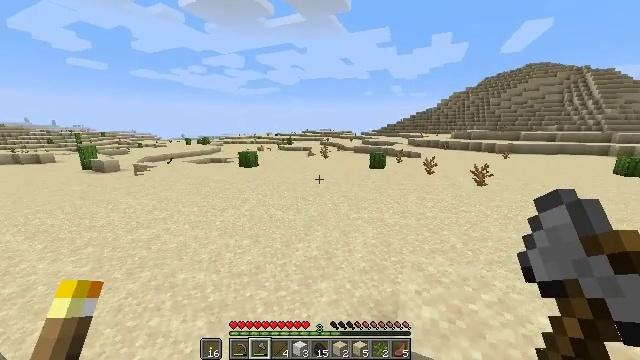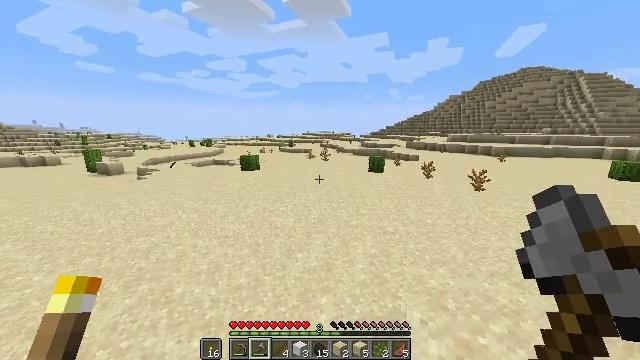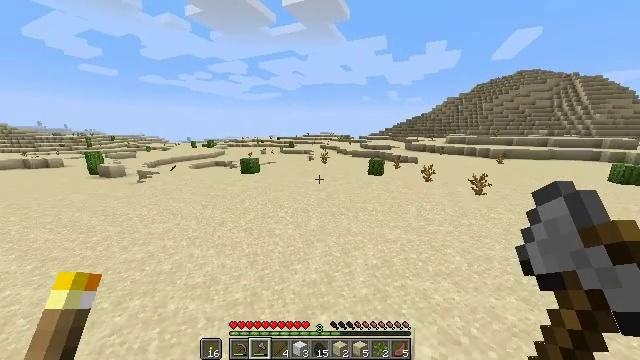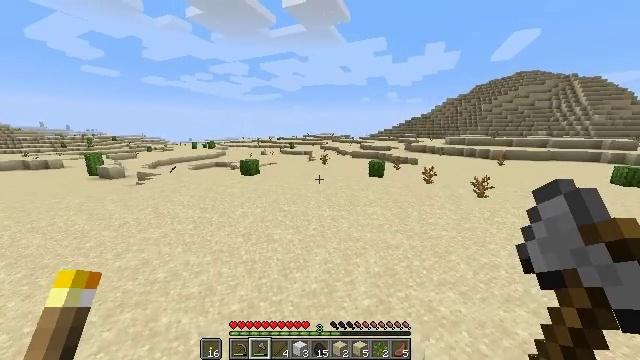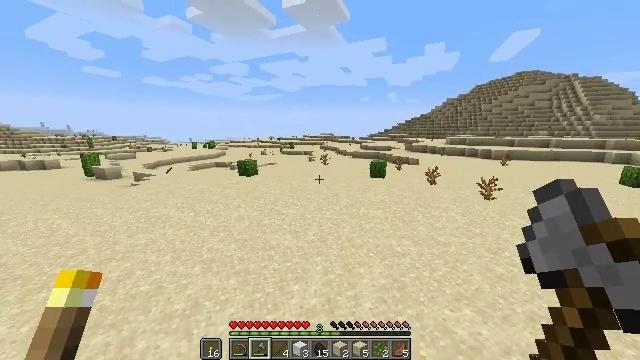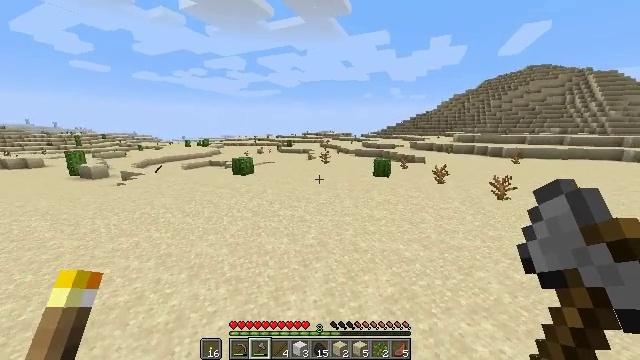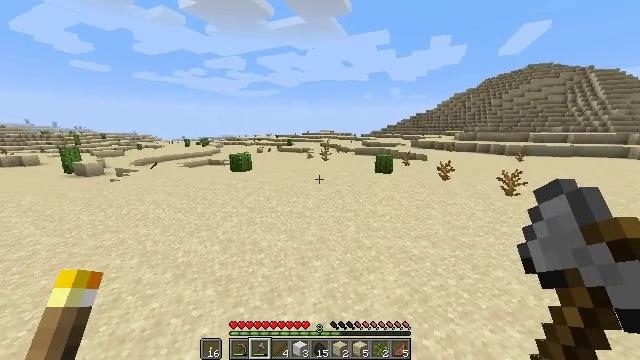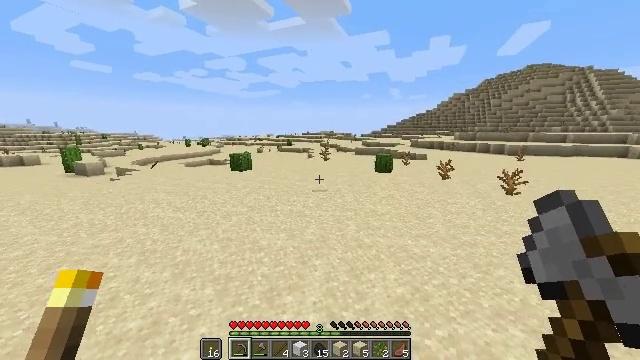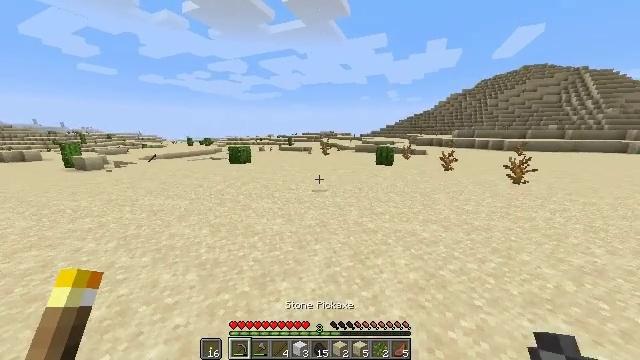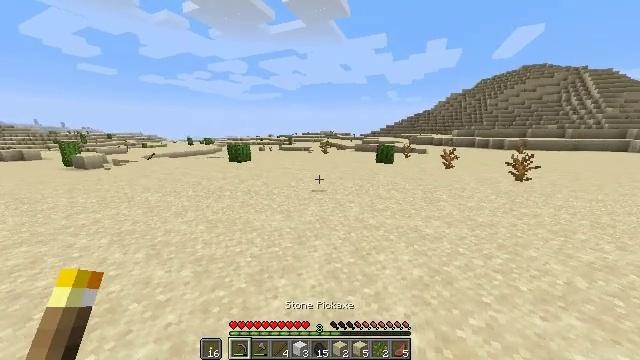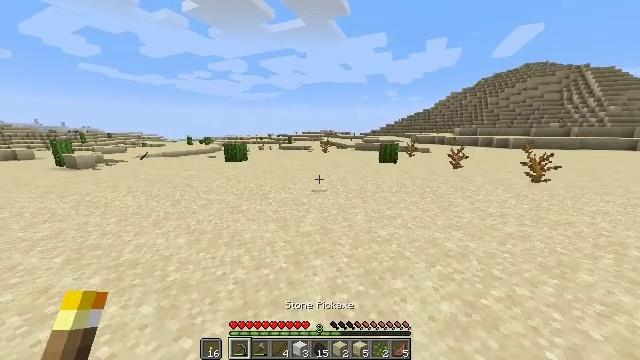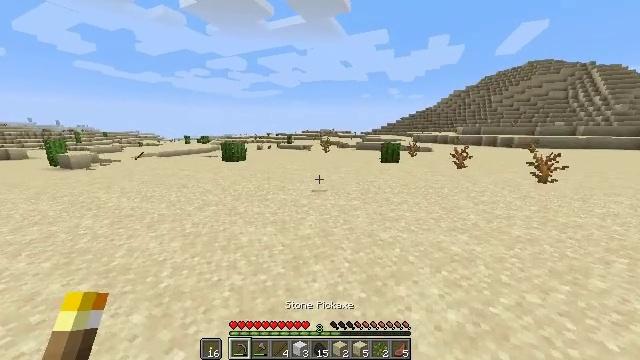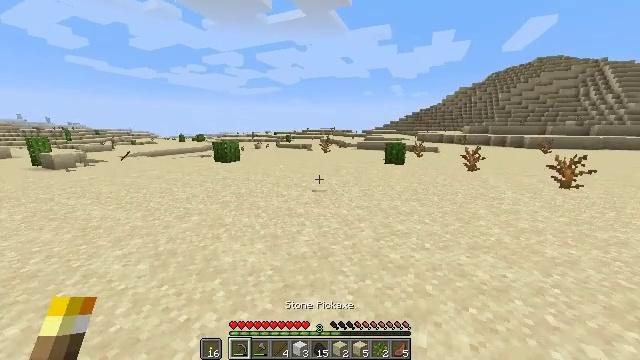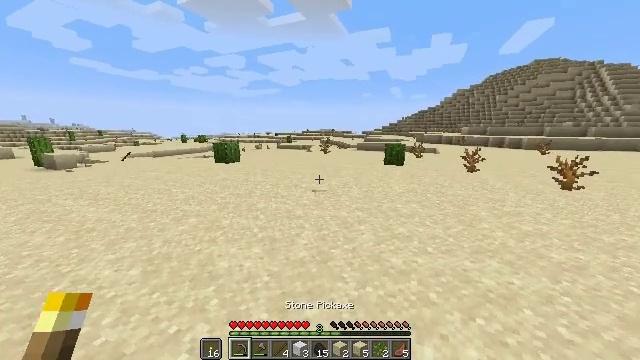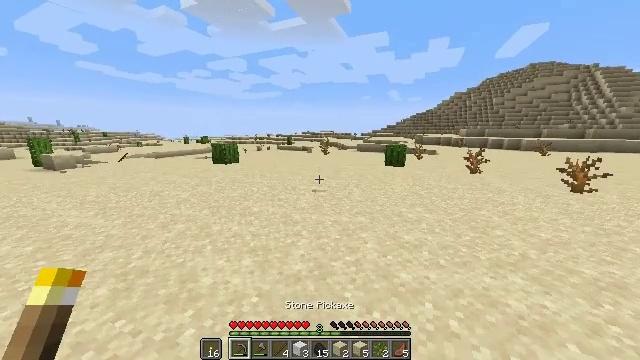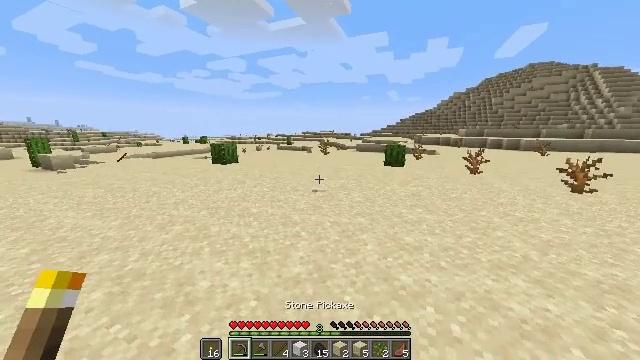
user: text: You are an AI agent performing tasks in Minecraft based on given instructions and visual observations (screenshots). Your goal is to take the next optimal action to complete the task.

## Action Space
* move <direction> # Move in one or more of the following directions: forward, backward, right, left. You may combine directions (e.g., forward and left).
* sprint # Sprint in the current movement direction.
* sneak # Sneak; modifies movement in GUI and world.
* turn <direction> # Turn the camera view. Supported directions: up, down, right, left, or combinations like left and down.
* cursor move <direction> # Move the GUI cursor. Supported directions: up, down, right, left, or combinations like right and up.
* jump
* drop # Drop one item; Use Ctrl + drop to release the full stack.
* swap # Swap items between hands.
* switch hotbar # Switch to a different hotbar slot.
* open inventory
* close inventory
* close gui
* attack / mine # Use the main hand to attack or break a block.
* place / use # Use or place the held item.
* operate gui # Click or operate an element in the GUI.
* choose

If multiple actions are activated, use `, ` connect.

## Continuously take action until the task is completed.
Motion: motion action
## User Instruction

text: Harvest the dead bush.
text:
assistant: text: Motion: move forward, jump
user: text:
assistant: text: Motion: move forward
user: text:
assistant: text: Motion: move forward
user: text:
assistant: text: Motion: move forward
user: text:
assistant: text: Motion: move forward
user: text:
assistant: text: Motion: move forward
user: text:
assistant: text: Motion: move forward, switch to hotbar 1
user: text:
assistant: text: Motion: move forward, switch to hotbar 1
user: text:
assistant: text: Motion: move forward, switch to hotbar 1
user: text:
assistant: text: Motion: move forward
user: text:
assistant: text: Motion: move forward
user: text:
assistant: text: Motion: move forward
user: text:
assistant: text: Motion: move forward, sprint
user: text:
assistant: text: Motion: move forward, sprint
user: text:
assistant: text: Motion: move forward, sprint
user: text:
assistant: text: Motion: move forward, sprint, turn right
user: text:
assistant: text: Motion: move forward, sprint, turn right
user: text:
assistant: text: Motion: move forward, sprint, turn right
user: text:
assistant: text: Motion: move forward, sprint
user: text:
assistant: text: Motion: move forward, sprint
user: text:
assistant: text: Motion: move forward, sprint
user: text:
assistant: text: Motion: move forward, sprint
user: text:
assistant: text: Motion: move forward, sprint
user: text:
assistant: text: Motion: move forward, sprint
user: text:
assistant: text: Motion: move forward, sprint
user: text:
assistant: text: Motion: move forward, sprint, turn right
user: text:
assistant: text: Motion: move forward, sprint
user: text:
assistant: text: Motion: move forward, sprint
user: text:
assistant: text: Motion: move forward, sprint
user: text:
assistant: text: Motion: move forward